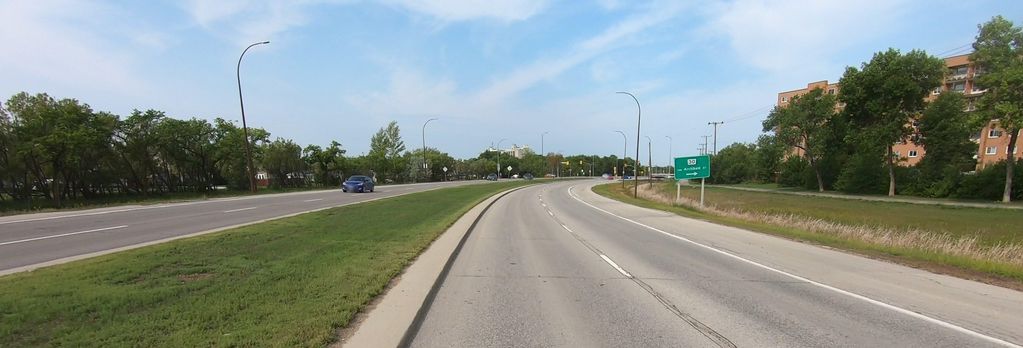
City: winnipeg